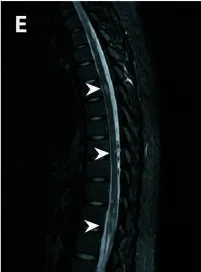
Spinal MRI of the first and third attack. (D-F) Repeat spinal MRI showed new lesions along the cervical and thoracic cord with resolution or attenuation of previous lesions. No enhancement was seen on axial fat-saturated T1-weighted imaging. Lesions were indicated by white arrowheads. MRI, magnetic resonance imaging.
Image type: radiology (mri)